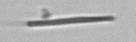
Label: fiber_TAG_external_detritus